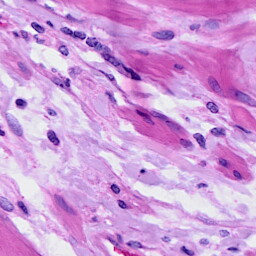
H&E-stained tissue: Ovarian